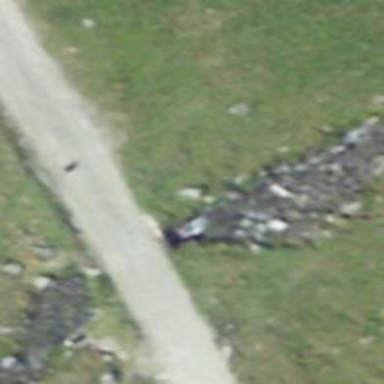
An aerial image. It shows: Culvert tunnel.